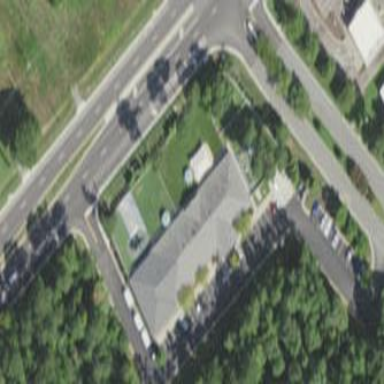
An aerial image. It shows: Kindergarten building.